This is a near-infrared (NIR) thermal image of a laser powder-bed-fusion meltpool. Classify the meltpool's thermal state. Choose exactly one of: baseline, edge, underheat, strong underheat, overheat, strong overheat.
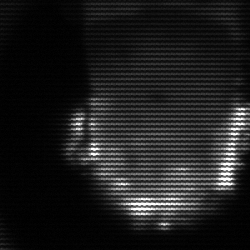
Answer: baseline